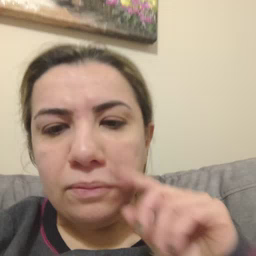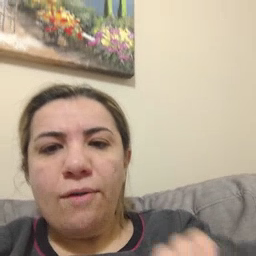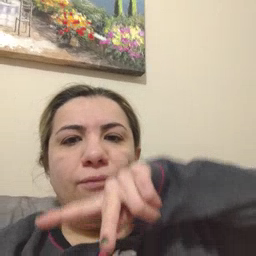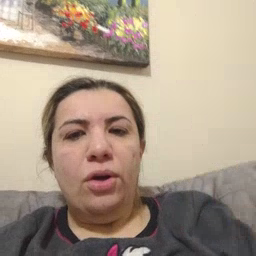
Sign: fall